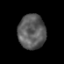
Tissue: prostate
Cell type: Epithelial cells
Senescence score: 0.3499
Nuclear area (px): 920
Mean DAPI intensity: 92.259